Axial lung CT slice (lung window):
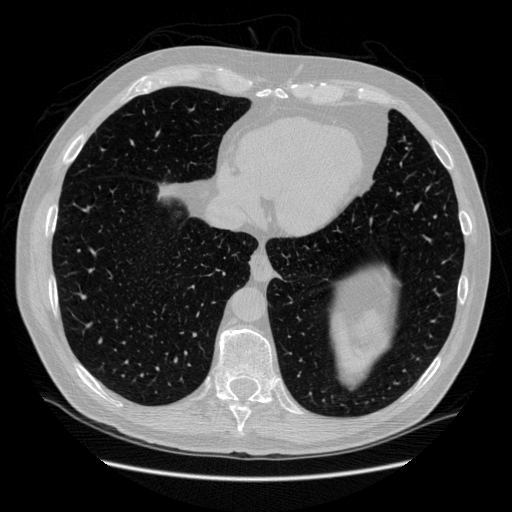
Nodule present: no